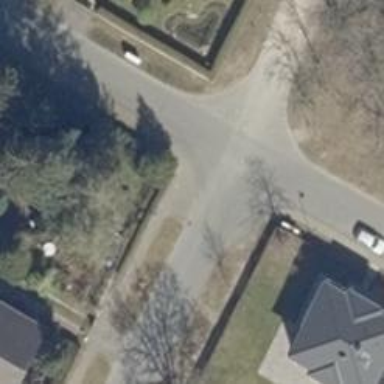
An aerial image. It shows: Residential road with asphalt surface.